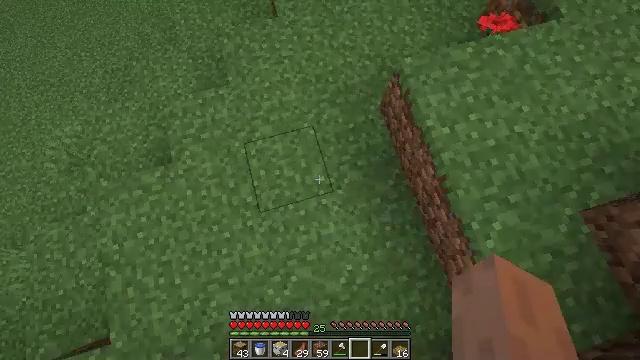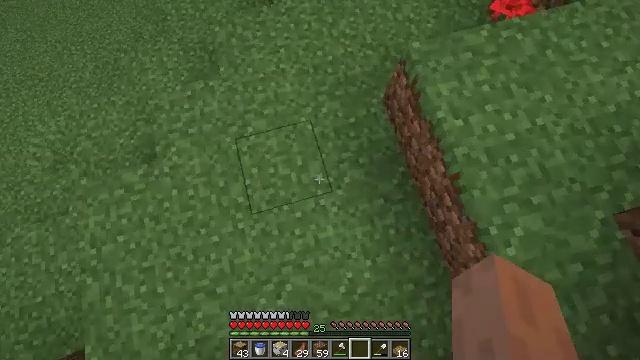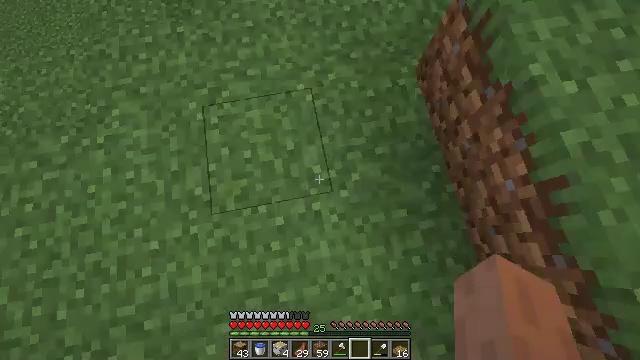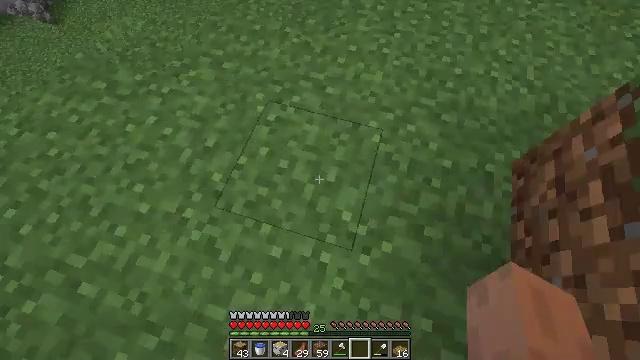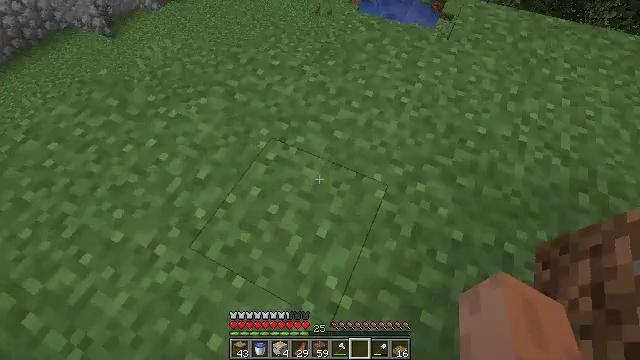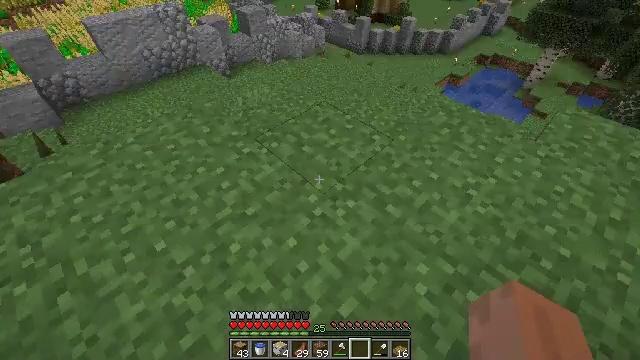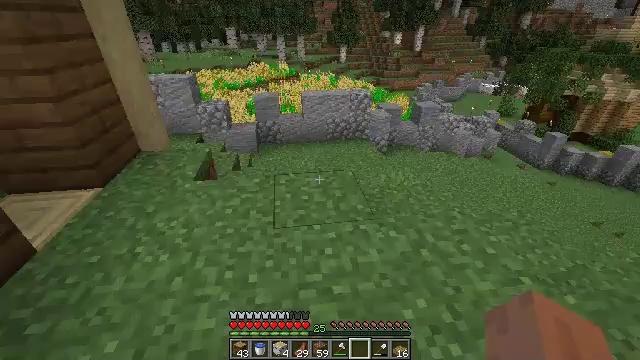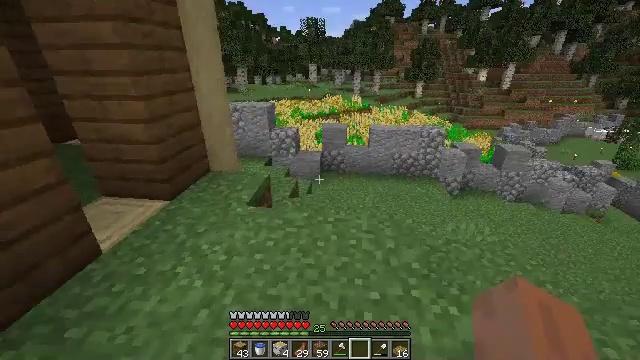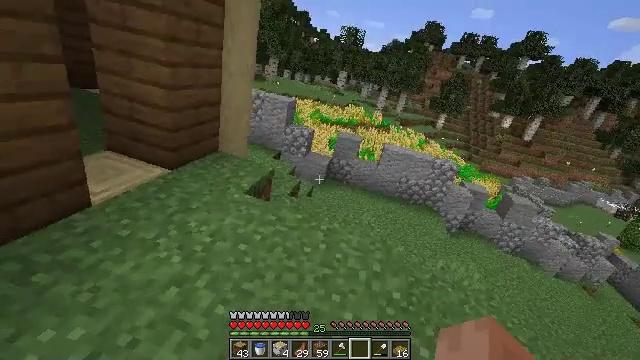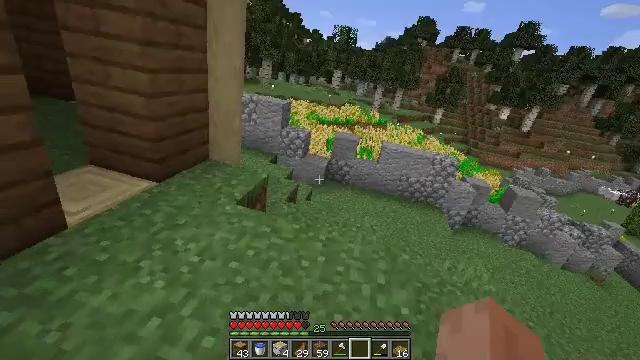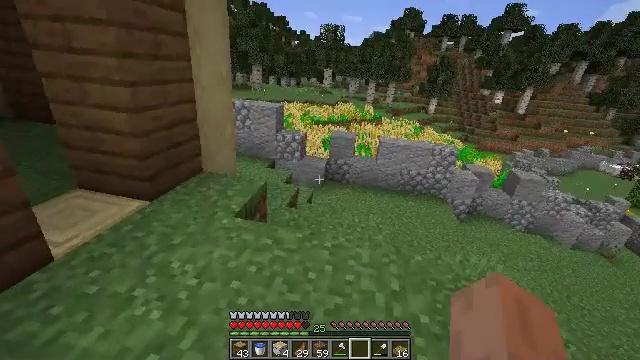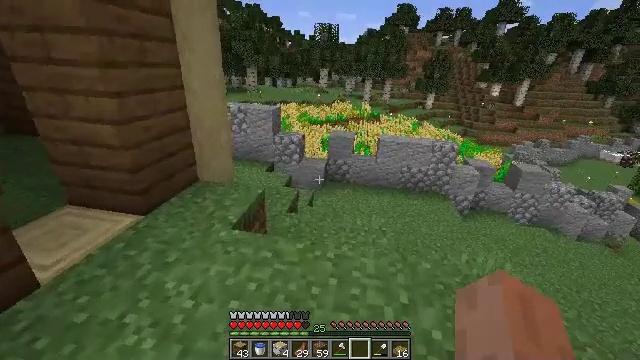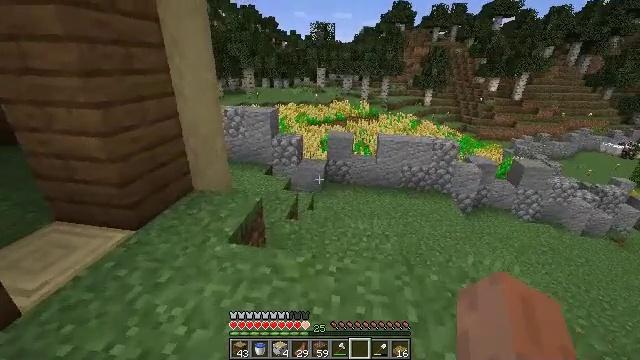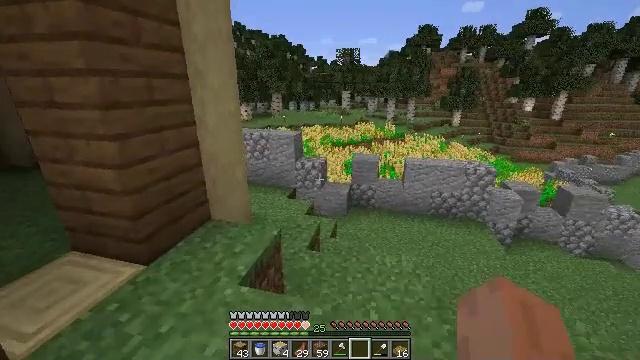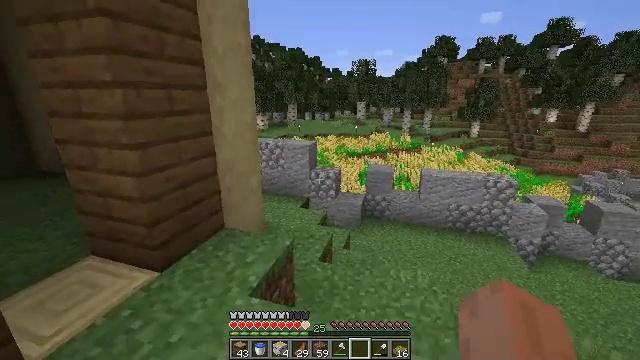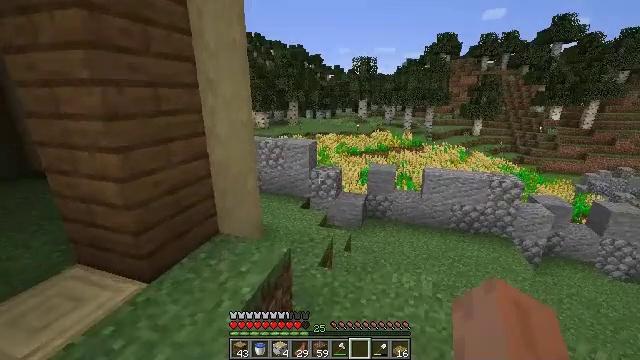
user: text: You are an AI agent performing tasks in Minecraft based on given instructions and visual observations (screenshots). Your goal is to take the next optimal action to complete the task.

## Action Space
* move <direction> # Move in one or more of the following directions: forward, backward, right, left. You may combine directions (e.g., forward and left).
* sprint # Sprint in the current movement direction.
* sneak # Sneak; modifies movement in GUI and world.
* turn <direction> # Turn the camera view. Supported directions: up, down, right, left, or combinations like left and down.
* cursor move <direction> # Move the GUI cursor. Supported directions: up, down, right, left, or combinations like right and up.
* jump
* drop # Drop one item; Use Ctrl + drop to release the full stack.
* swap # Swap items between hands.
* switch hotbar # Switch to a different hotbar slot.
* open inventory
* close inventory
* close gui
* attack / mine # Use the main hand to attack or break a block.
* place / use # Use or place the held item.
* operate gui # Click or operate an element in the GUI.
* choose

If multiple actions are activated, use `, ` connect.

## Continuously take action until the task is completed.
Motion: motion action
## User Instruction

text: Open the crafting table and make a birch fence.
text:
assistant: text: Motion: move forward
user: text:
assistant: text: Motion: move forward, turn left
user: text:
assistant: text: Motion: move forward, turn left and up
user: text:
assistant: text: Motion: move forward, turn left and up
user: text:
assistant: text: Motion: move forward, turn left and up
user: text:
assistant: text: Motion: move forward, turn left and up
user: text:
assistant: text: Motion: move forward, turn left and up
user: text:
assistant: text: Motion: move forward, turn left
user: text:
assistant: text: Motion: move forward
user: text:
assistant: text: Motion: move forward
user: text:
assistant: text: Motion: move forward
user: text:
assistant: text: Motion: move forward
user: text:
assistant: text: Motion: move forward, turn left and up
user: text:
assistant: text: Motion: move forward, turn left and up
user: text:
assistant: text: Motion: move forward
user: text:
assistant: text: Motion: move forward
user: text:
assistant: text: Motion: move forward
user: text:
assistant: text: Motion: move forward
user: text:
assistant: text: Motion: move forward
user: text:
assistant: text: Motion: move forward
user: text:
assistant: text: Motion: move forward
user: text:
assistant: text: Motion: move forward, turn left
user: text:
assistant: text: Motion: move forward
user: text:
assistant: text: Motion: move forward
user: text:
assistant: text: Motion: move forward, turn left and up
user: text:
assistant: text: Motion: move forward, turn left
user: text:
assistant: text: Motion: move forward, turn left and up
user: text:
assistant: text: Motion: move forward, turn left and up
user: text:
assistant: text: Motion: move forward, turn left
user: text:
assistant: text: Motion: move forward, turn left